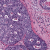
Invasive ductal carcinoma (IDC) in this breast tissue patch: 0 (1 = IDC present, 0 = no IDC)